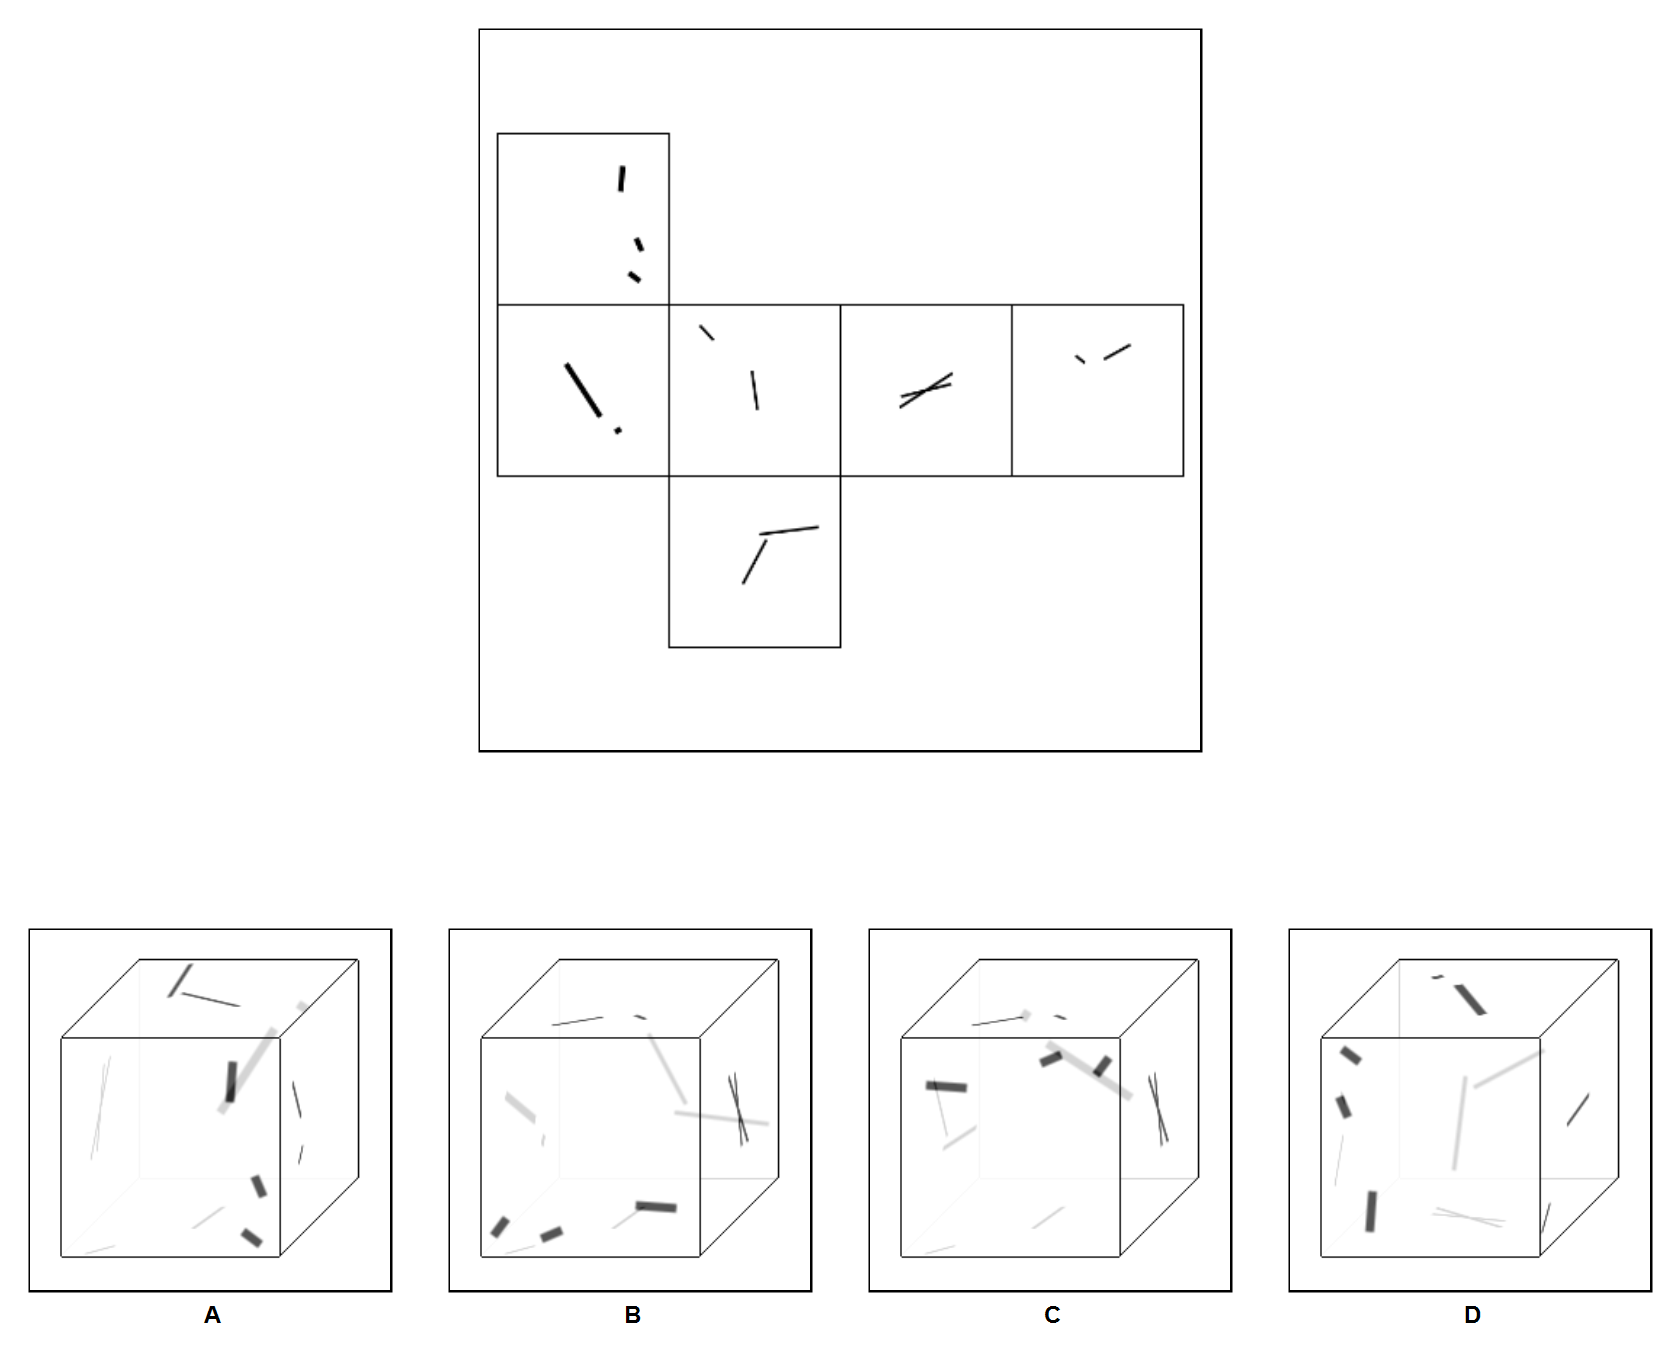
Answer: B